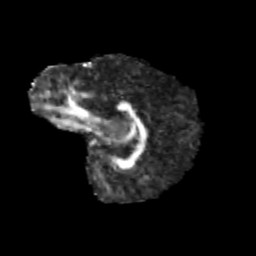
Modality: FA
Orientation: sagittal
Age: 14
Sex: female
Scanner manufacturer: siemens
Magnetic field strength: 3 T
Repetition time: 3.8 s
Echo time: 0.07 s